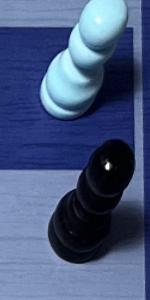
Label: Pawn_Black